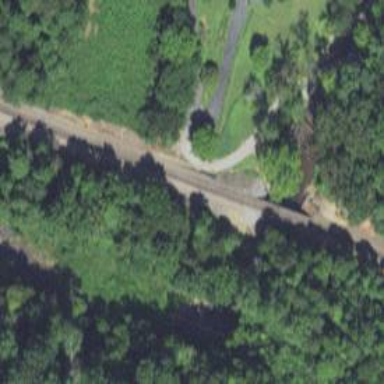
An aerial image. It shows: Bridge over railway line.